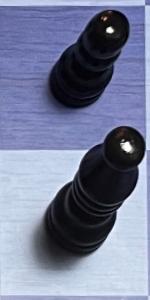
Label: Bishop_Black